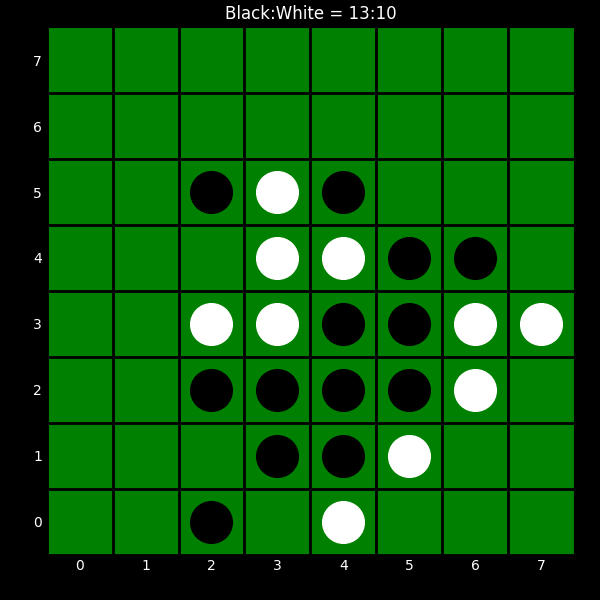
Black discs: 13
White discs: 10